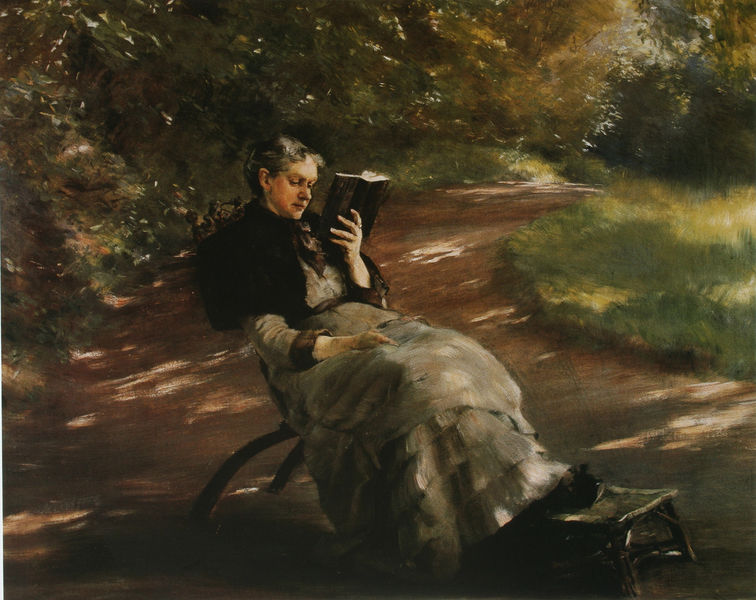
Titel: Albertine von Rappard im Rugenpark
Künstler: Clara von Rappard
Institution: Privatbesitz
Schlagwörter: baum, blätter, dunkel, gemälde, hand, laub, schatten, umhang, weiß, bäume, gelb, grün, impressionismus, landschaft, ocker, sitzen, braun, finger, frau, frisur, grau, haar, hell, holz, kleid, licht, mund, nase, ohr, profil, schwarz, stuhl, blick, dame, gras, rasen, tuch, weg, wiese, rock, schleife, alt, jacke, augen, bluse, falten, faru, gesicht, halten, mensch, pelz, ärmel, bildnis, hals, hände, portrait, porträt, öl, natur, strauch, busch, büsche, gebüsch, pfad, sonne, gewand, haare, realismus, pflanzen, kinn, wald, garten, beine, schürze, dutt, füße, sommer, liegen, alte dame, lehne, schuhe, sonnenlicht, hocker, schemel, romantik, ölgemälde, freizeit, lesen, lack, überwurf, lichteinfall, rüschen, liegend, ring, buch, lichtung, fußbank, pinselduktus, älter, einband, seiten, halbprofil, schultertuch, lichtflecken, sonnenflecken, waldboden, sonnenstrahlen, wegrand, wien, lesend, nas, leserin, fußschemel, halbschatten, graue haare, liegestuhl, kippen, pelerine, fusshocker, dände, fur, rüschenkleid, bebüsch, d, resicht, bolerojacke